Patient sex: M
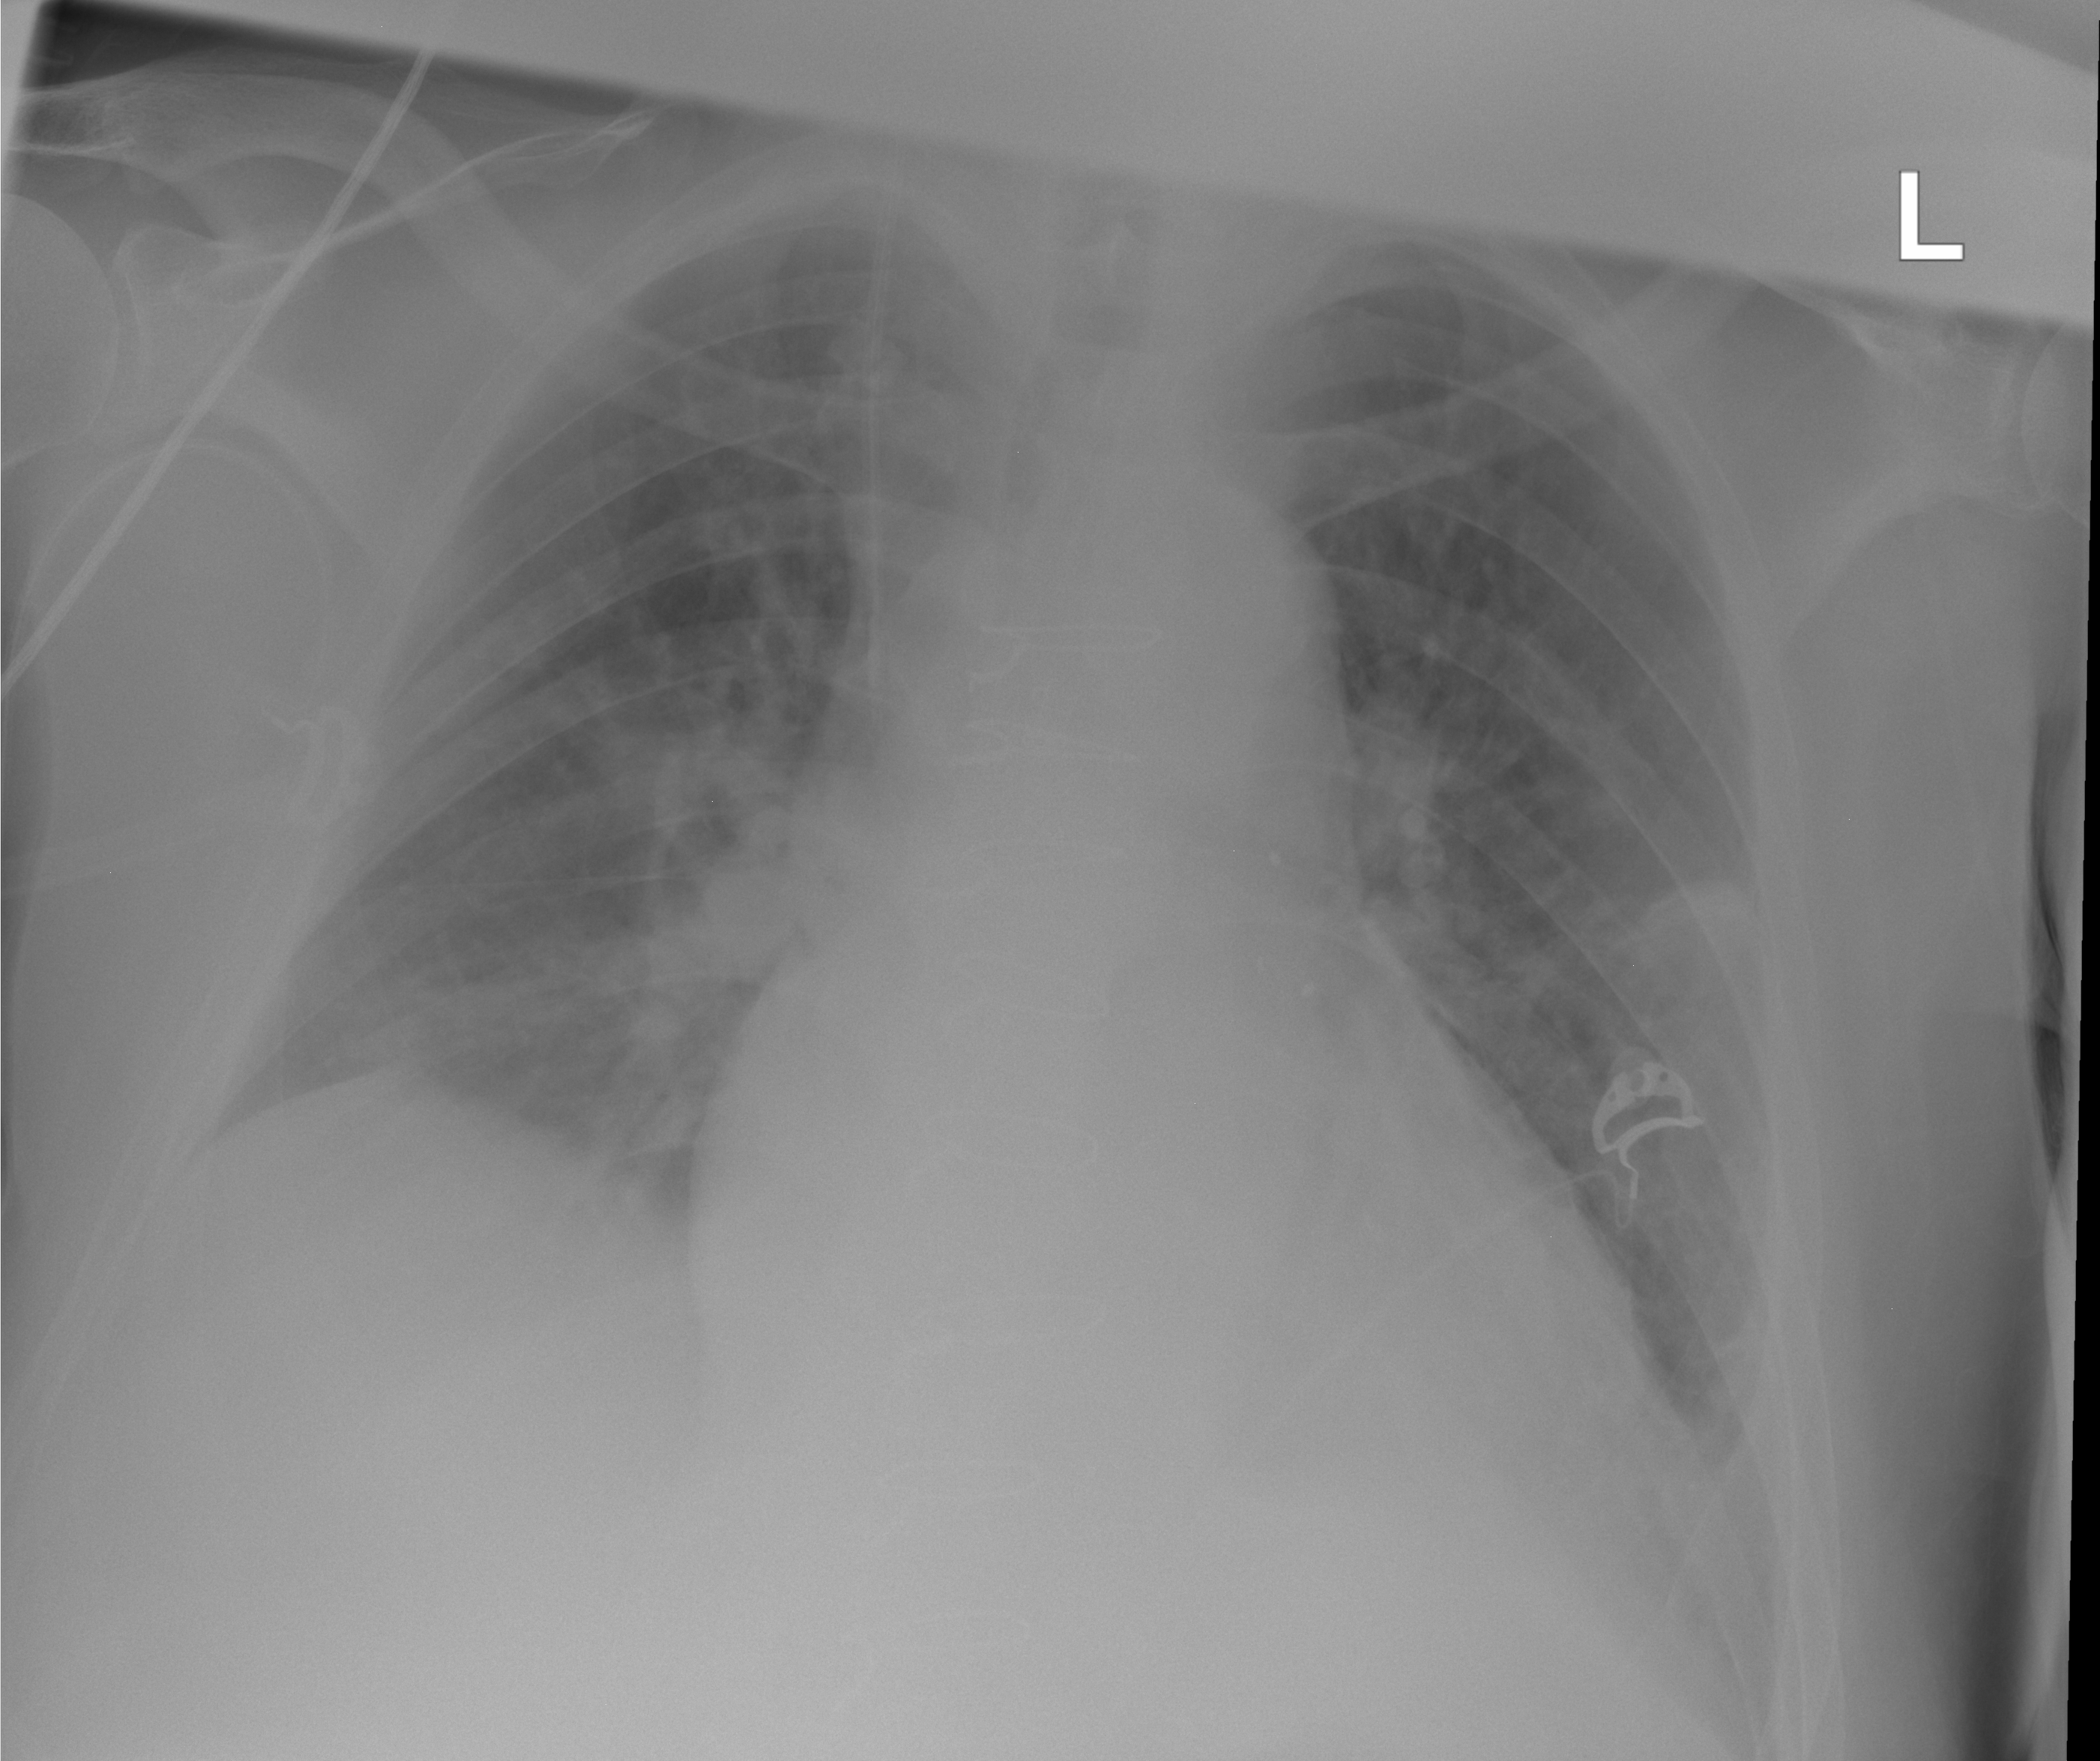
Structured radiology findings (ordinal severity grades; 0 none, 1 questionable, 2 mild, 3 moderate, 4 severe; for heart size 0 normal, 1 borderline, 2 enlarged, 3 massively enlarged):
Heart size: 2
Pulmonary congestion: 0
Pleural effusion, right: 2
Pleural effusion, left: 2
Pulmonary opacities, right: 0
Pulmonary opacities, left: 0
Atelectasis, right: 2
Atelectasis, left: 2